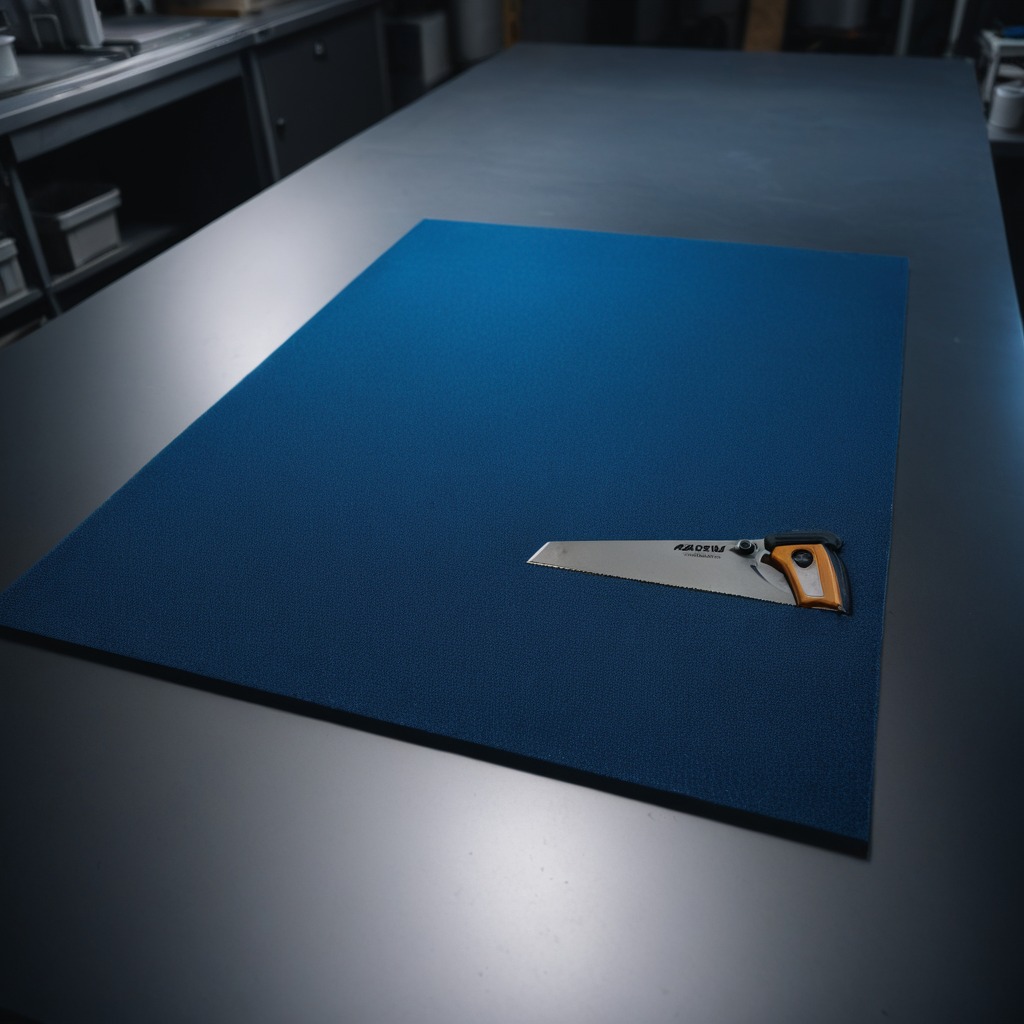
A metal saw is lying on a clean granite tabletop inside a workshop at night.